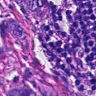
Metastatic tissue present: yes